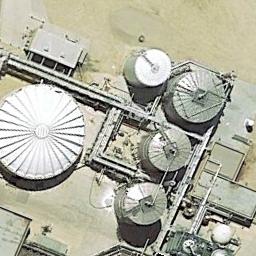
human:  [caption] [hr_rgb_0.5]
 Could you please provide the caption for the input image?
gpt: There are big and small white storage tanks on the bare land .

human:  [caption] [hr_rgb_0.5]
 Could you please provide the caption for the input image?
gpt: There is a building next to the storage tanks .

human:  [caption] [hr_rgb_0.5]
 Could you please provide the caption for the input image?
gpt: There are three white storage tanks and three silver storage tanks .

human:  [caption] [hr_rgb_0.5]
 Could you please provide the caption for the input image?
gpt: There are many neatly arranged storage tanks and many pipelines in the factory .

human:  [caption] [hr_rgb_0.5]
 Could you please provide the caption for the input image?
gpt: There are several storage tanks of different sizes .